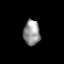
Tissue: prostate
Cell type: T cells
Senescence score: 0.3361
Nuclear area (px): 405
Mean DAPI intensity: 149.24